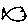
Label: fish